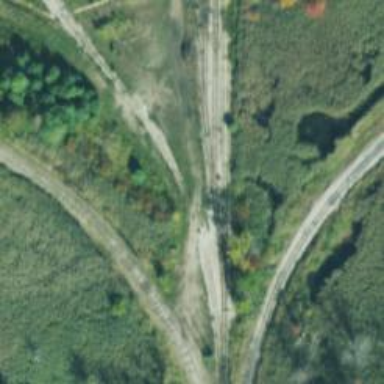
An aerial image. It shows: Rail spur service.